Interaction volume radius: 10 \u00c5
Interaction volume height: 25 \u00c5
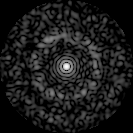
Disorder parameter: 0.8242